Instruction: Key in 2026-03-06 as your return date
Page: home
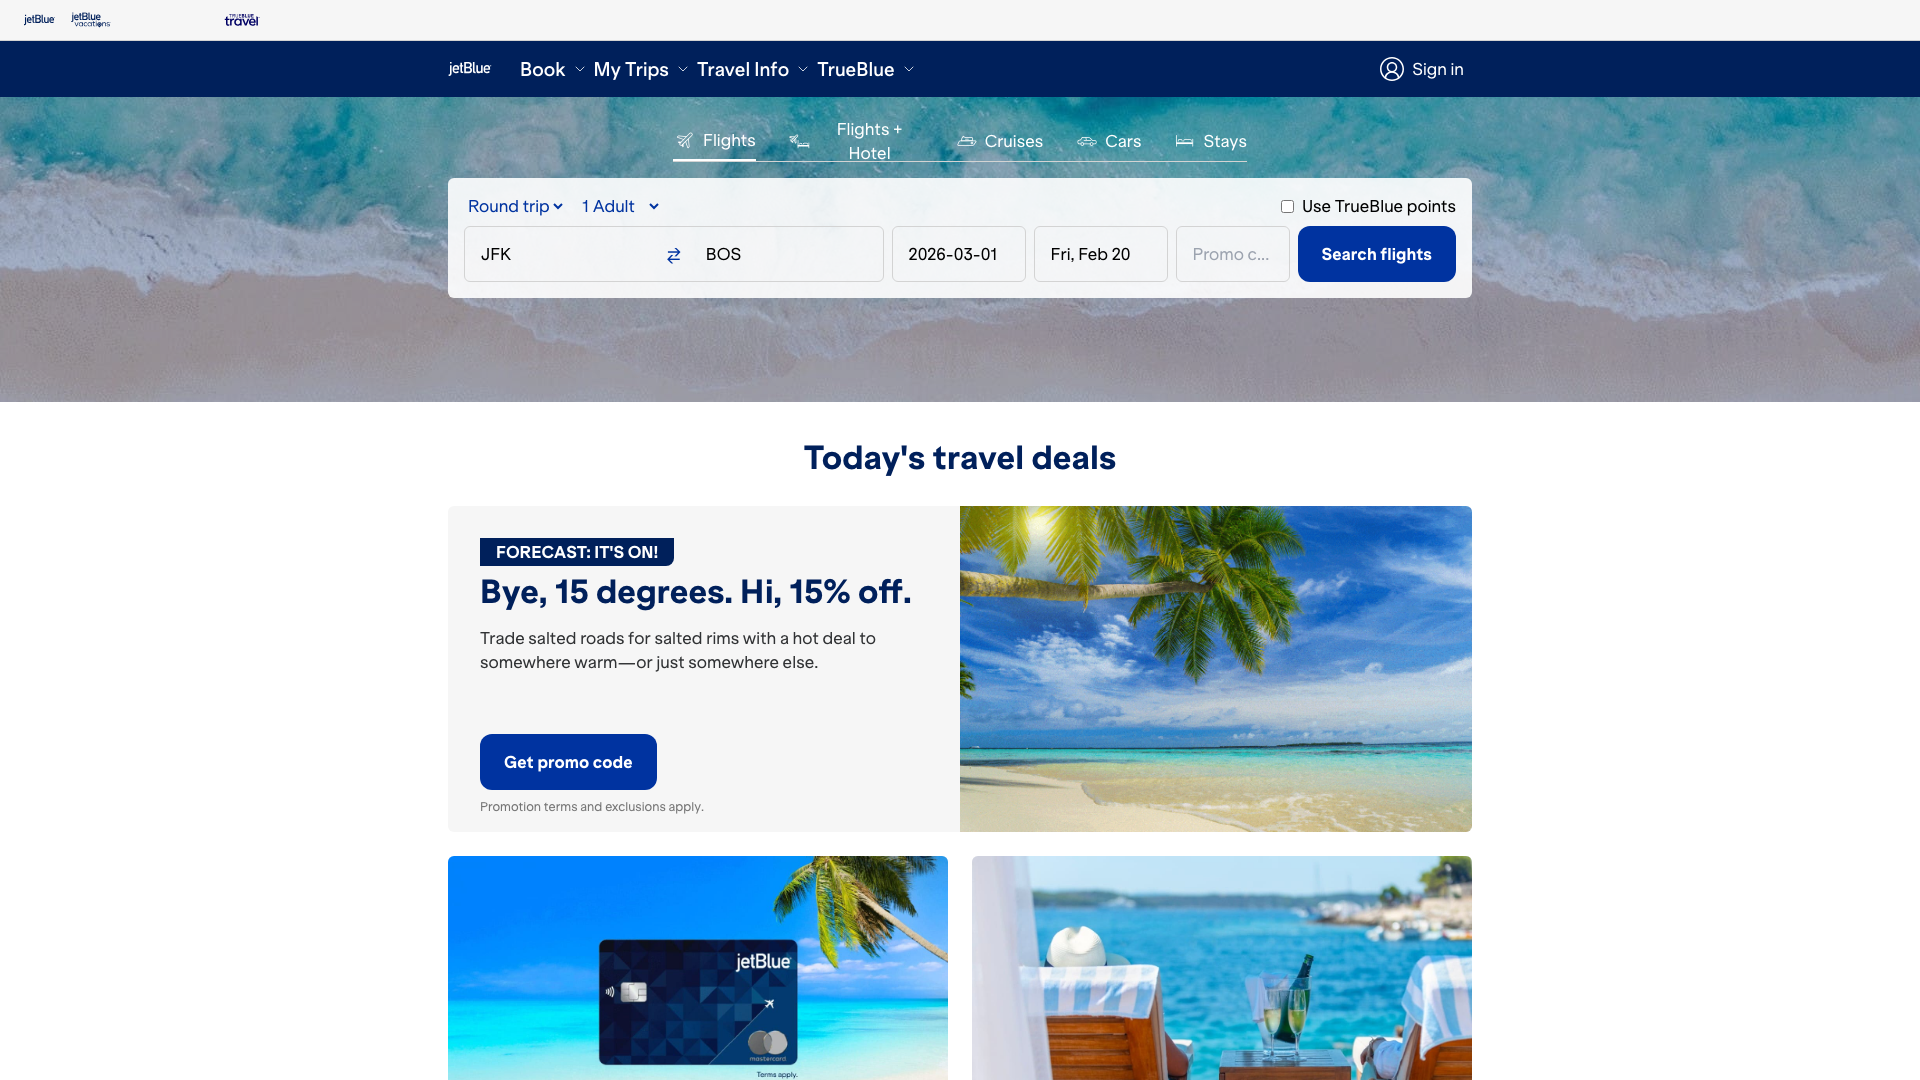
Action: type